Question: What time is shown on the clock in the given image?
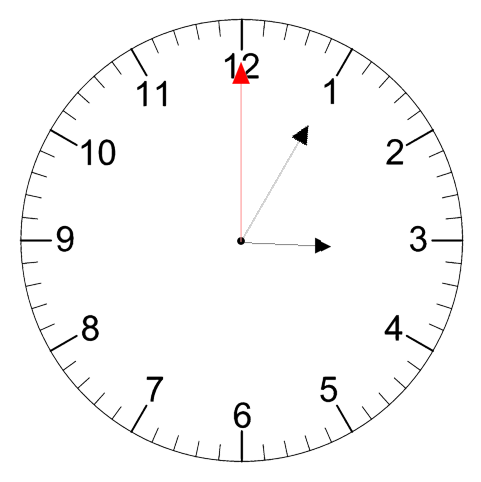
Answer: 03:05:00